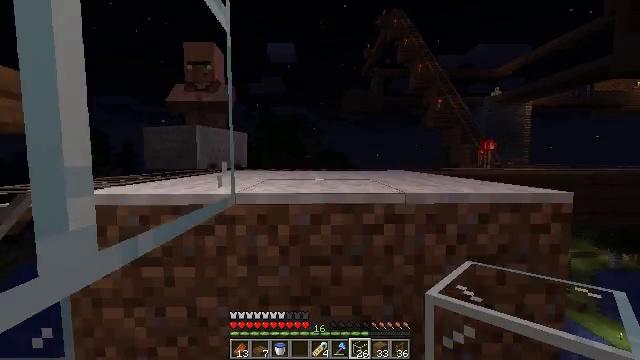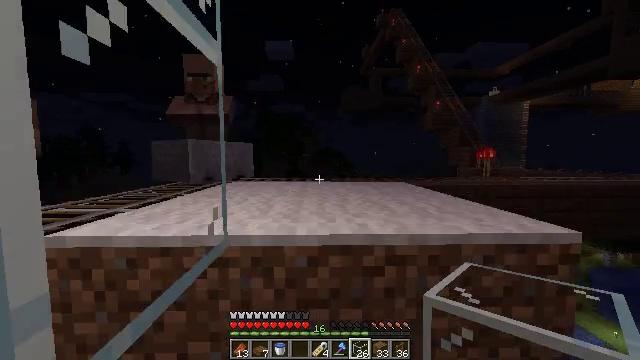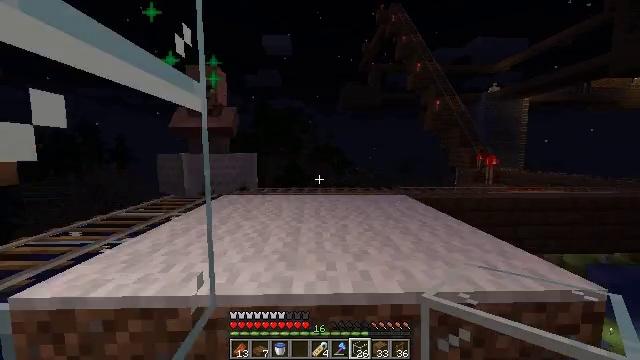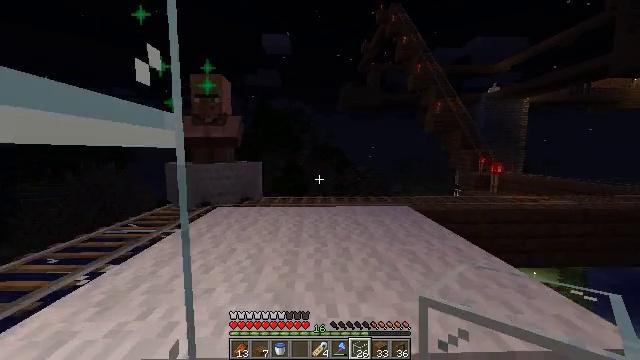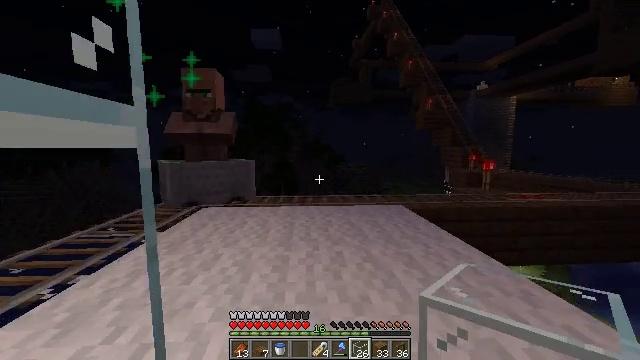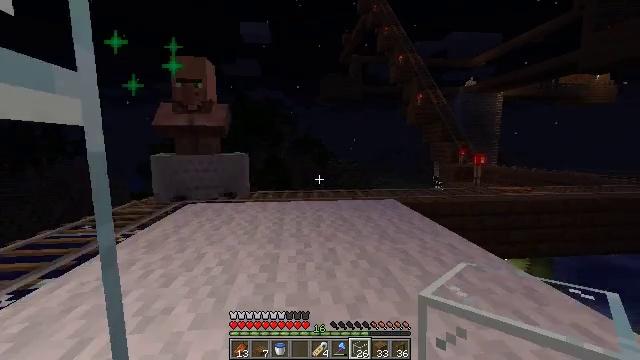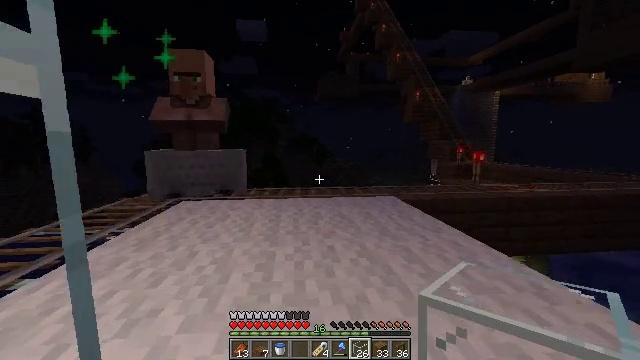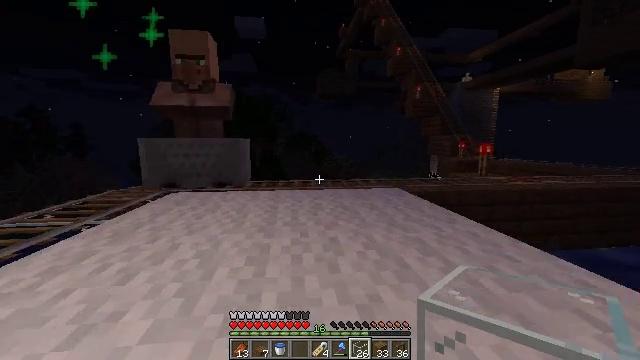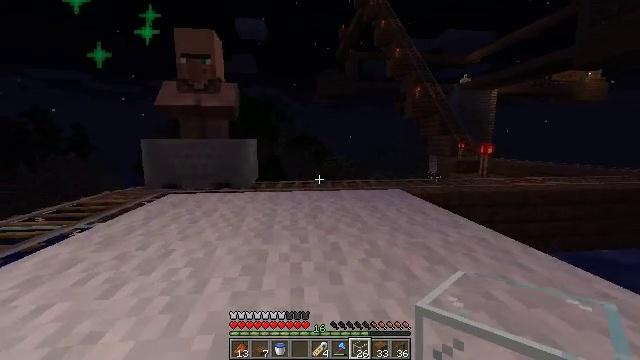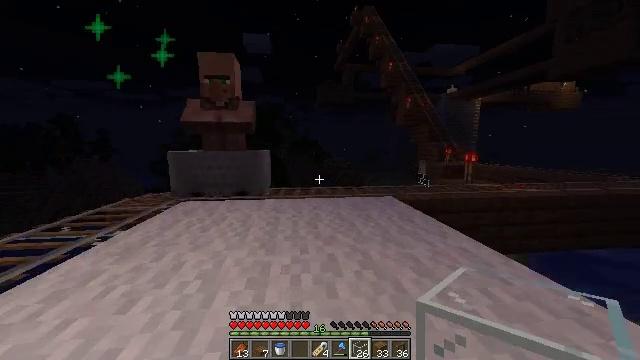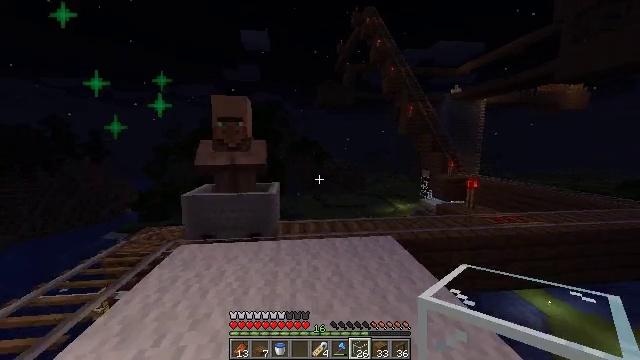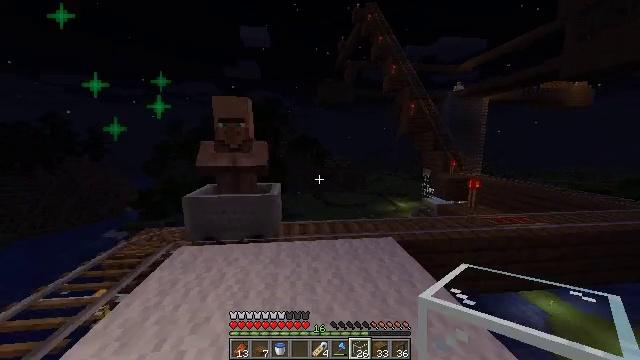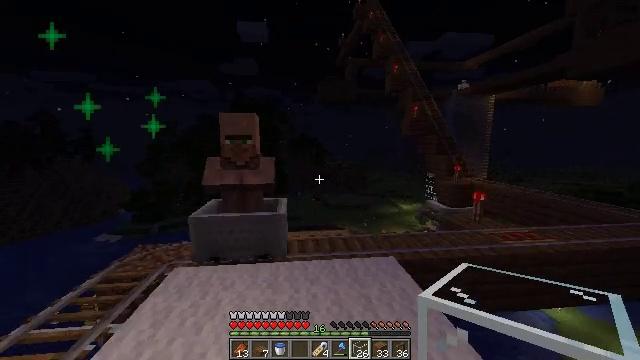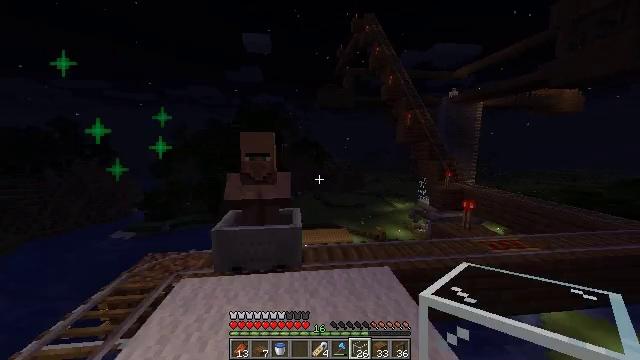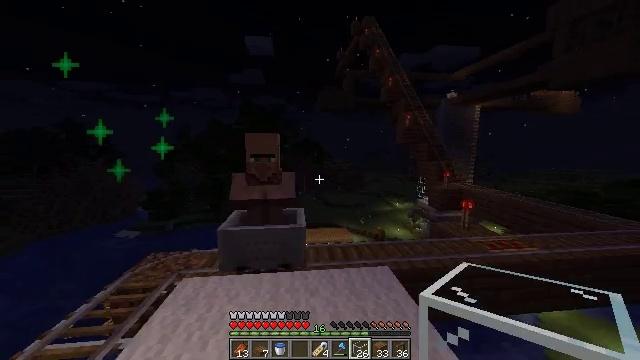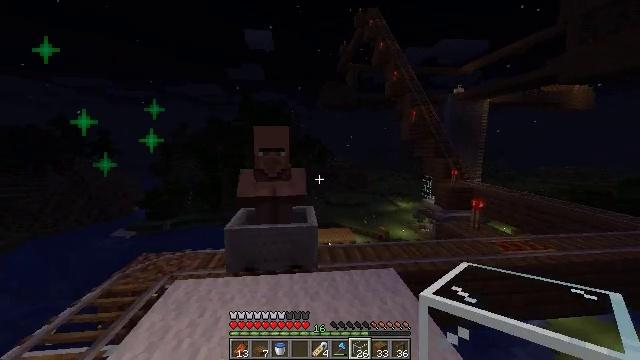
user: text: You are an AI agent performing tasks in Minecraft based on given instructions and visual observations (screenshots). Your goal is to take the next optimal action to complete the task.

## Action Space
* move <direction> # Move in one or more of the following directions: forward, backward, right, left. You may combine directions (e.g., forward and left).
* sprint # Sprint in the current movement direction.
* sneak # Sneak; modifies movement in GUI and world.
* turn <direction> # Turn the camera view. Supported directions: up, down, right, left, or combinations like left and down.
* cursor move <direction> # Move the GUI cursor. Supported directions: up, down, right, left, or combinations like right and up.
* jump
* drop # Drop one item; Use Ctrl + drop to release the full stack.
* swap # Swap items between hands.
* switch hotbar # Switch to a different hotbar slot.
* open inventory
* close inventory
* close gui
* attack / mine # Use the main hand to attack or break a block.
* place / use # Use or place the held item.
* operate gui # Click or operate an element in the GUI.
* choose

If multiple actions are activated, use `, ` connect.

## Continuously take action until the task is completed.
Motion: motion action
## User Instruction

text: Destroy the glass.
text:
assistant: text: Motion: move forward, jump
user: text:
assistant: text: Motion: move forward, turn down, jump
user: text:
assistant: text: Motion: move forward, jump
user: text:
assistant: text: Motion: move forward, turn right, jump
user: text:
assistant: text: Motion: move forward, turn right, jump
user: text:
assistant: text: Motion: move forward, jump
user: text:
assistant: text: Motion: move forward, sprint, jump
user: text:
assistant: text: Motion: move forward, sprint, jump
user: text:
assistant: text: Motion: move forward, sprint, jump
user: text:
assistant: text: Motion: move forward, sprint, jump
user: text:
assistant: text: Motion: move forward, sprint, jump
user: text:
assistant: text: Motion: move forward, jump
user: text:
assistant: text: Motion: move forward, jump
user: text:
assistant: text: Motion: move forward
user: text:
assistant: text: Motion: move forward
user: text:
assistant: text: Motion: move forward
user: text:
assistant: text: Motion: move forward
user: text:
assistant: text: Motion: move forward, turn right
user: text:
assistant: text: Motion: move forward and move left, turn right and down
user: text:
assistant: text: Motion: move forward and move left, turn right and down
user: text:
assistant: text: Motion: move forward and move left, turn right
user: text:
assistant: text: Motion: move forward and move left, turn right
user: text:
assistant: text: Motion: move left, turn right
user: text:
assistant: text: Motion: move left, turn right
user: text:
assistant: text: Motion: move left, turn right and up
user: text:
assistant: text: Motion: move left, turn right
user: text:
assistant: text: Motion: no_op
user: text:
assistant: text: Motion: no_op
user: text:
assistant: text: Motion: no_op
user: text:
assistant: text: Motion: no_op